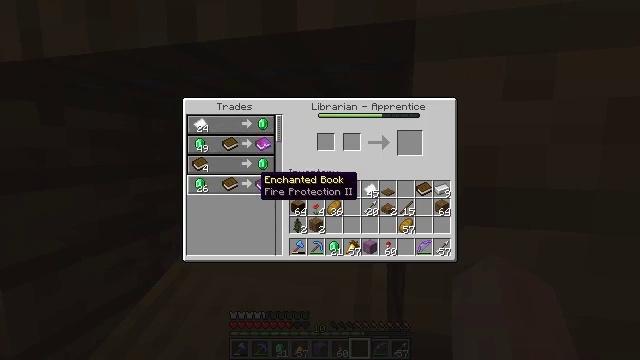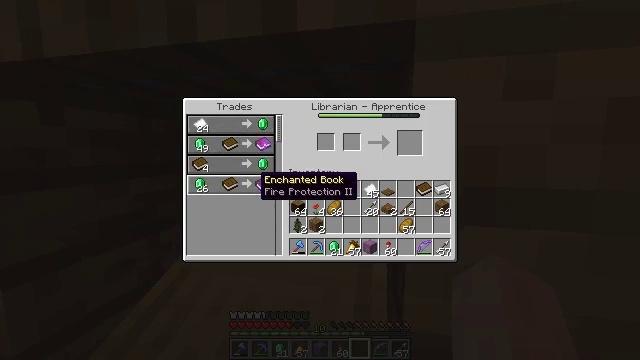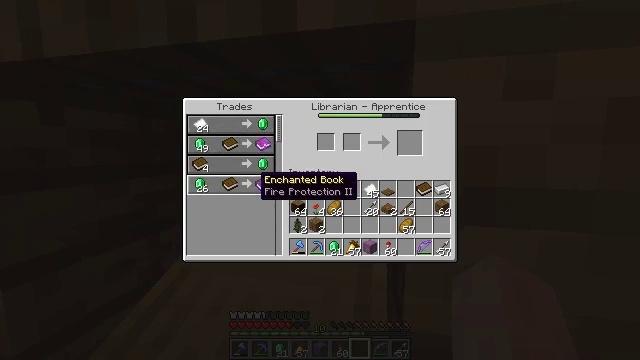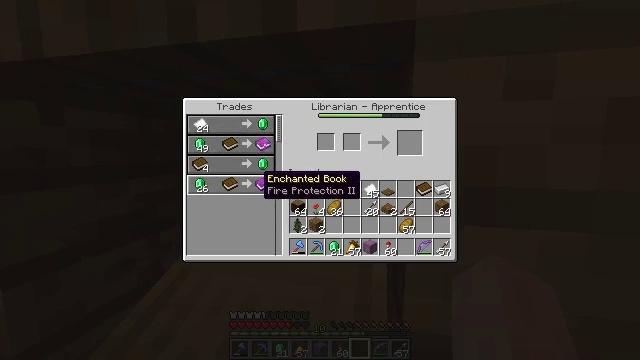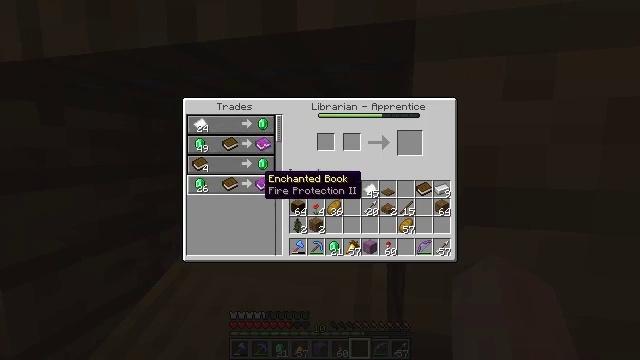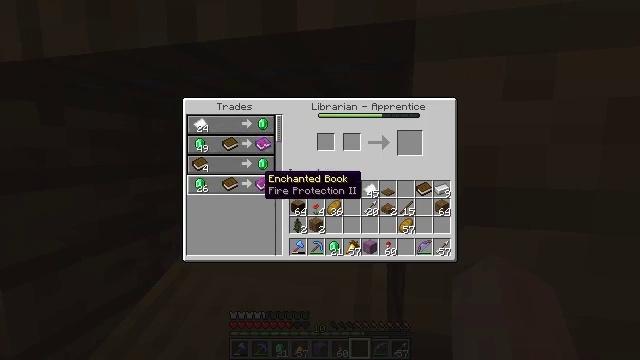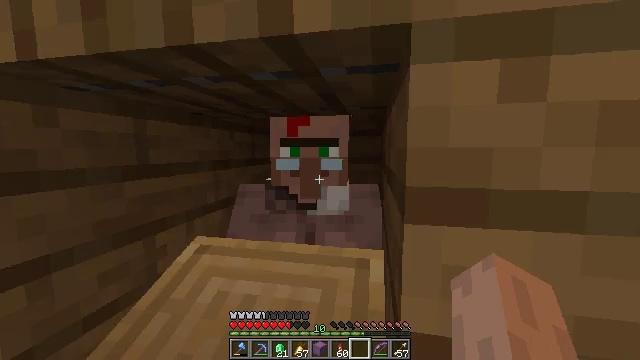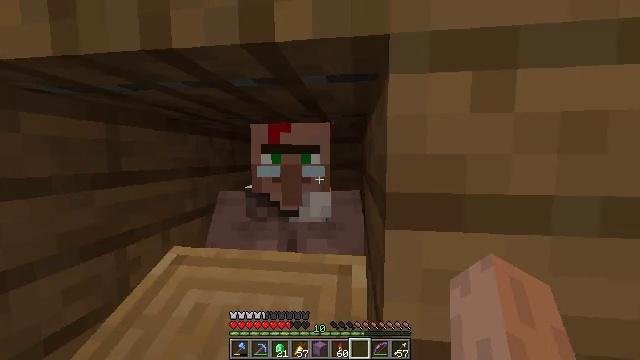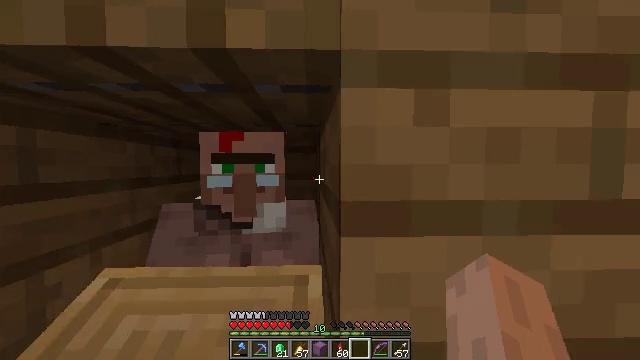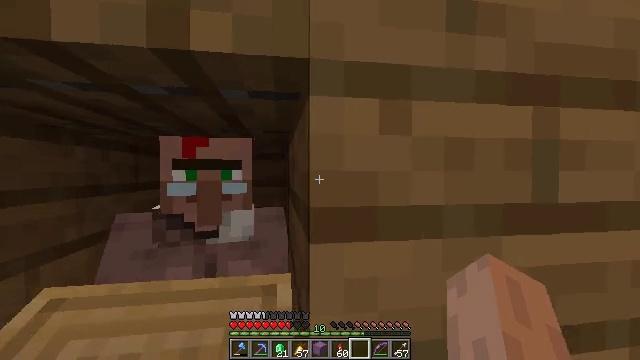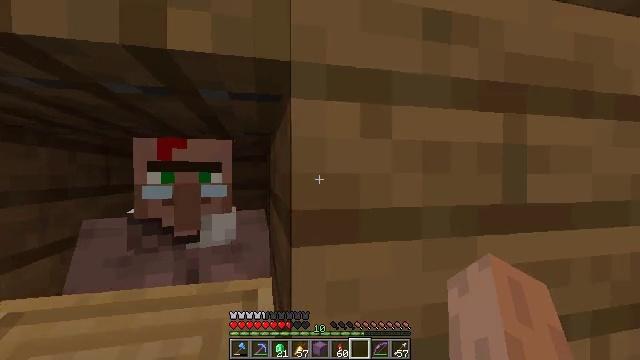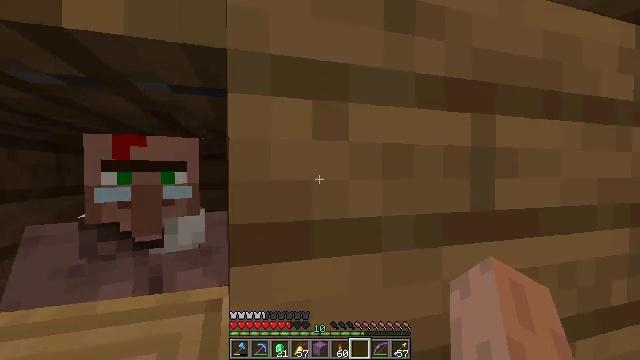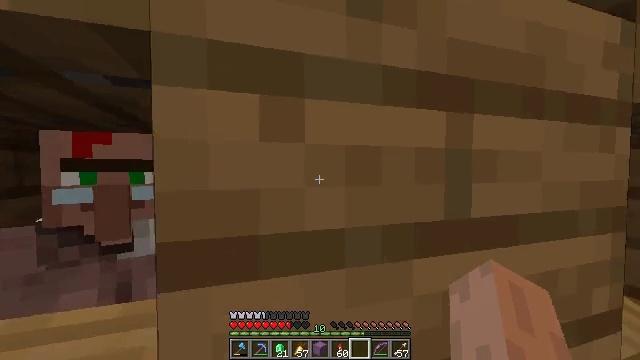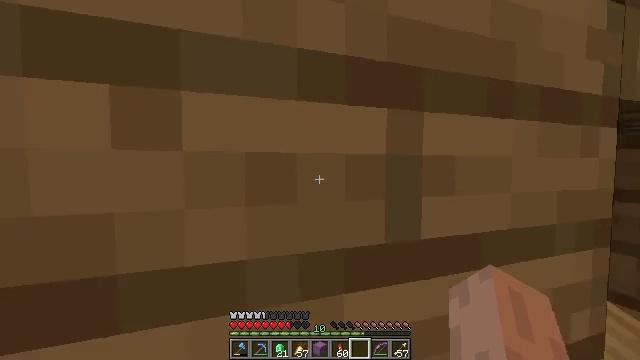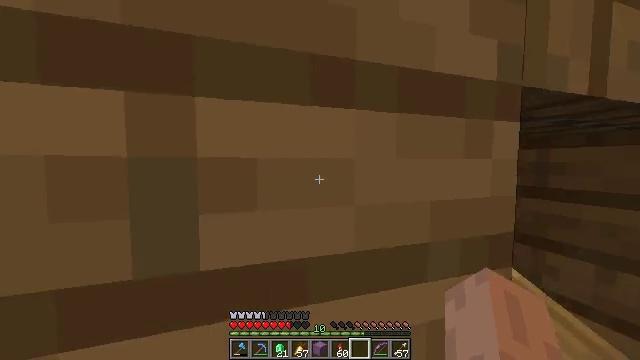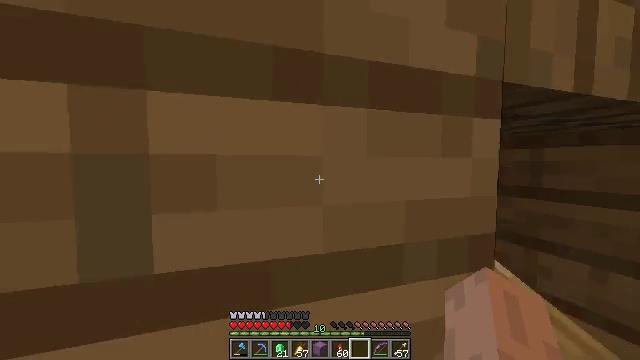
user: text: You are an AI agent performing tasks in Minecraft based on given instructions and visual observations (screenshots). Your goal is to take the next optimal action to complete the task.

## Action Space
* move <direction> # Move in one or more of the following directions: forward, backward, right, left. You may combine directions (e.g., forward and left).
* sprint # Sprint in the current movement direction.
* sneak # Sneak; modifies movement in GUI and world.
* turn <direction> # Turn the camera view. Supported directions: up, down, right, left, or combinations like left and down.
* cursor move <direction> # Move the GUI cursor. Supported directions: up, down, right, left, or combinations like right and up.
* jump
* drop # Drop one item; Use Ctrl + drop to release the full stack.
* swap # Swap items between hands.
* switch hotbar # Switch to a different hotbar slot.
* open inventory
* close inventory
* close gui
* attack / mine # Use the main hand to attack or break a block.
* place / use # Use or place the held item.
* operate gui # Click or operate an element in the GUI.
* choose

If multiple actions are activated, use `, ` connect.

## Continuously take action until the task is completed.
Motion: motion action
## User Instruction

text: Left-click to mine the lectern.
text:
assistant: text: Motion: no_op
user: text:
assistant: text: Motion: no_op
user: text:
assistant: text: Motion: no_op
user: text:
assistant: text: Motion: no_op
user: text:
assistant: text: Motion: no_op
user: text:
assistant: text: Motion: close inventory
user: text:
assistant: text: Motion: turn right and up, close inventory
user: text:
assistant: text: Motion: turn right and up
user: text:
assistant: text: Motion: turn right and up
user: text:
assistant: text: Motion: turn right
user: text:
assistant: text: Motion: move forward and move right, turn right
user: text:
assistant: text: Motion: move forward and move right, turn right
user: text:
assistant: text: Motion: move forward and move right
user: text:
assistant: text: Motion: move forward and move right
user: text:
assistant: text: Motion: move forward and move right
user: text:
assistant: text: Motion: move forward and move right
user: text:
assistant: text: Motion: move forward and move right, turn left and down
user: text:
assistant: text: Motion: turn left and down
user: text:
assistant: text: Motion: no_op
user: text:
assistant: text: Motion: no_op
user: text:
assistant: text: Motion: use / place
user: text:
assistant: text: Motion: use / place
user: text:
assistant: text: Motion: use / place
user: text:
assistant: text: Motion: turn left
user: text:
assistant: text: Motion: turn left
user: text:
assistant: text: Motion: open gui
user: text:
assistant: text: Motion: no_op
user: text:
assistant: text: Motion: cursor move left and up
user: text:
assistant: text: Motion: cursor move left and up
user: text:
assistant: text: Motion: no_op